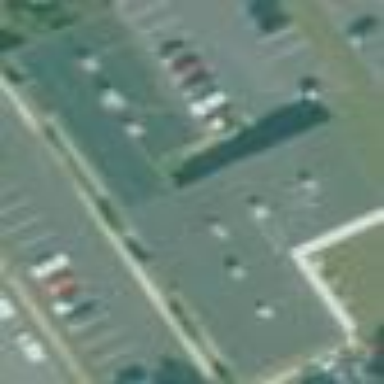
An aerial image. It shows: Commercial building.